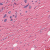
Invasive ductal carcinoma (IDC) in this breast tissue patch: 0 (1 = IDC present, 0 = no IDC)